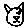
Label: cat